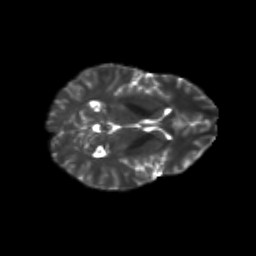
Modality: T2w
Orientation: axial
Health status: healthy
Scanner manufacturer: philips
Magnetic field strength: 3 T
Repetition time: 9.75 s
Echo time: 0.092 s